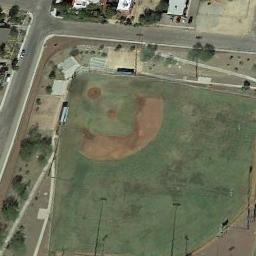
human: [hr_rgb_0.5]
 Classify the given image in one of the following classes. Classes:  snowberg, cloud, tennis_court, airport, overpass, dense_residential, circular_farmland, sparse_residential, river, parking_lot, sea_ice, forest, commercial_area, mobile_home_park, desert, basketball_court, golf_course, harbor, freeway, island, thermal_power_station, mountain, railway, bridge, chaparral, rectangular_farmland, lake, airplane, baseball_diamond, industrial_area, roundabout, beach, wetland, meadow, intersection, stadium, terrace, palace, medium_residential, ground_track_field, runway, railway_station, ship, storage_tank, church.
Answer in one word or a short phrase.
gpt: baseball_diamond